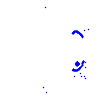
Particle: electron